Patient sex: M
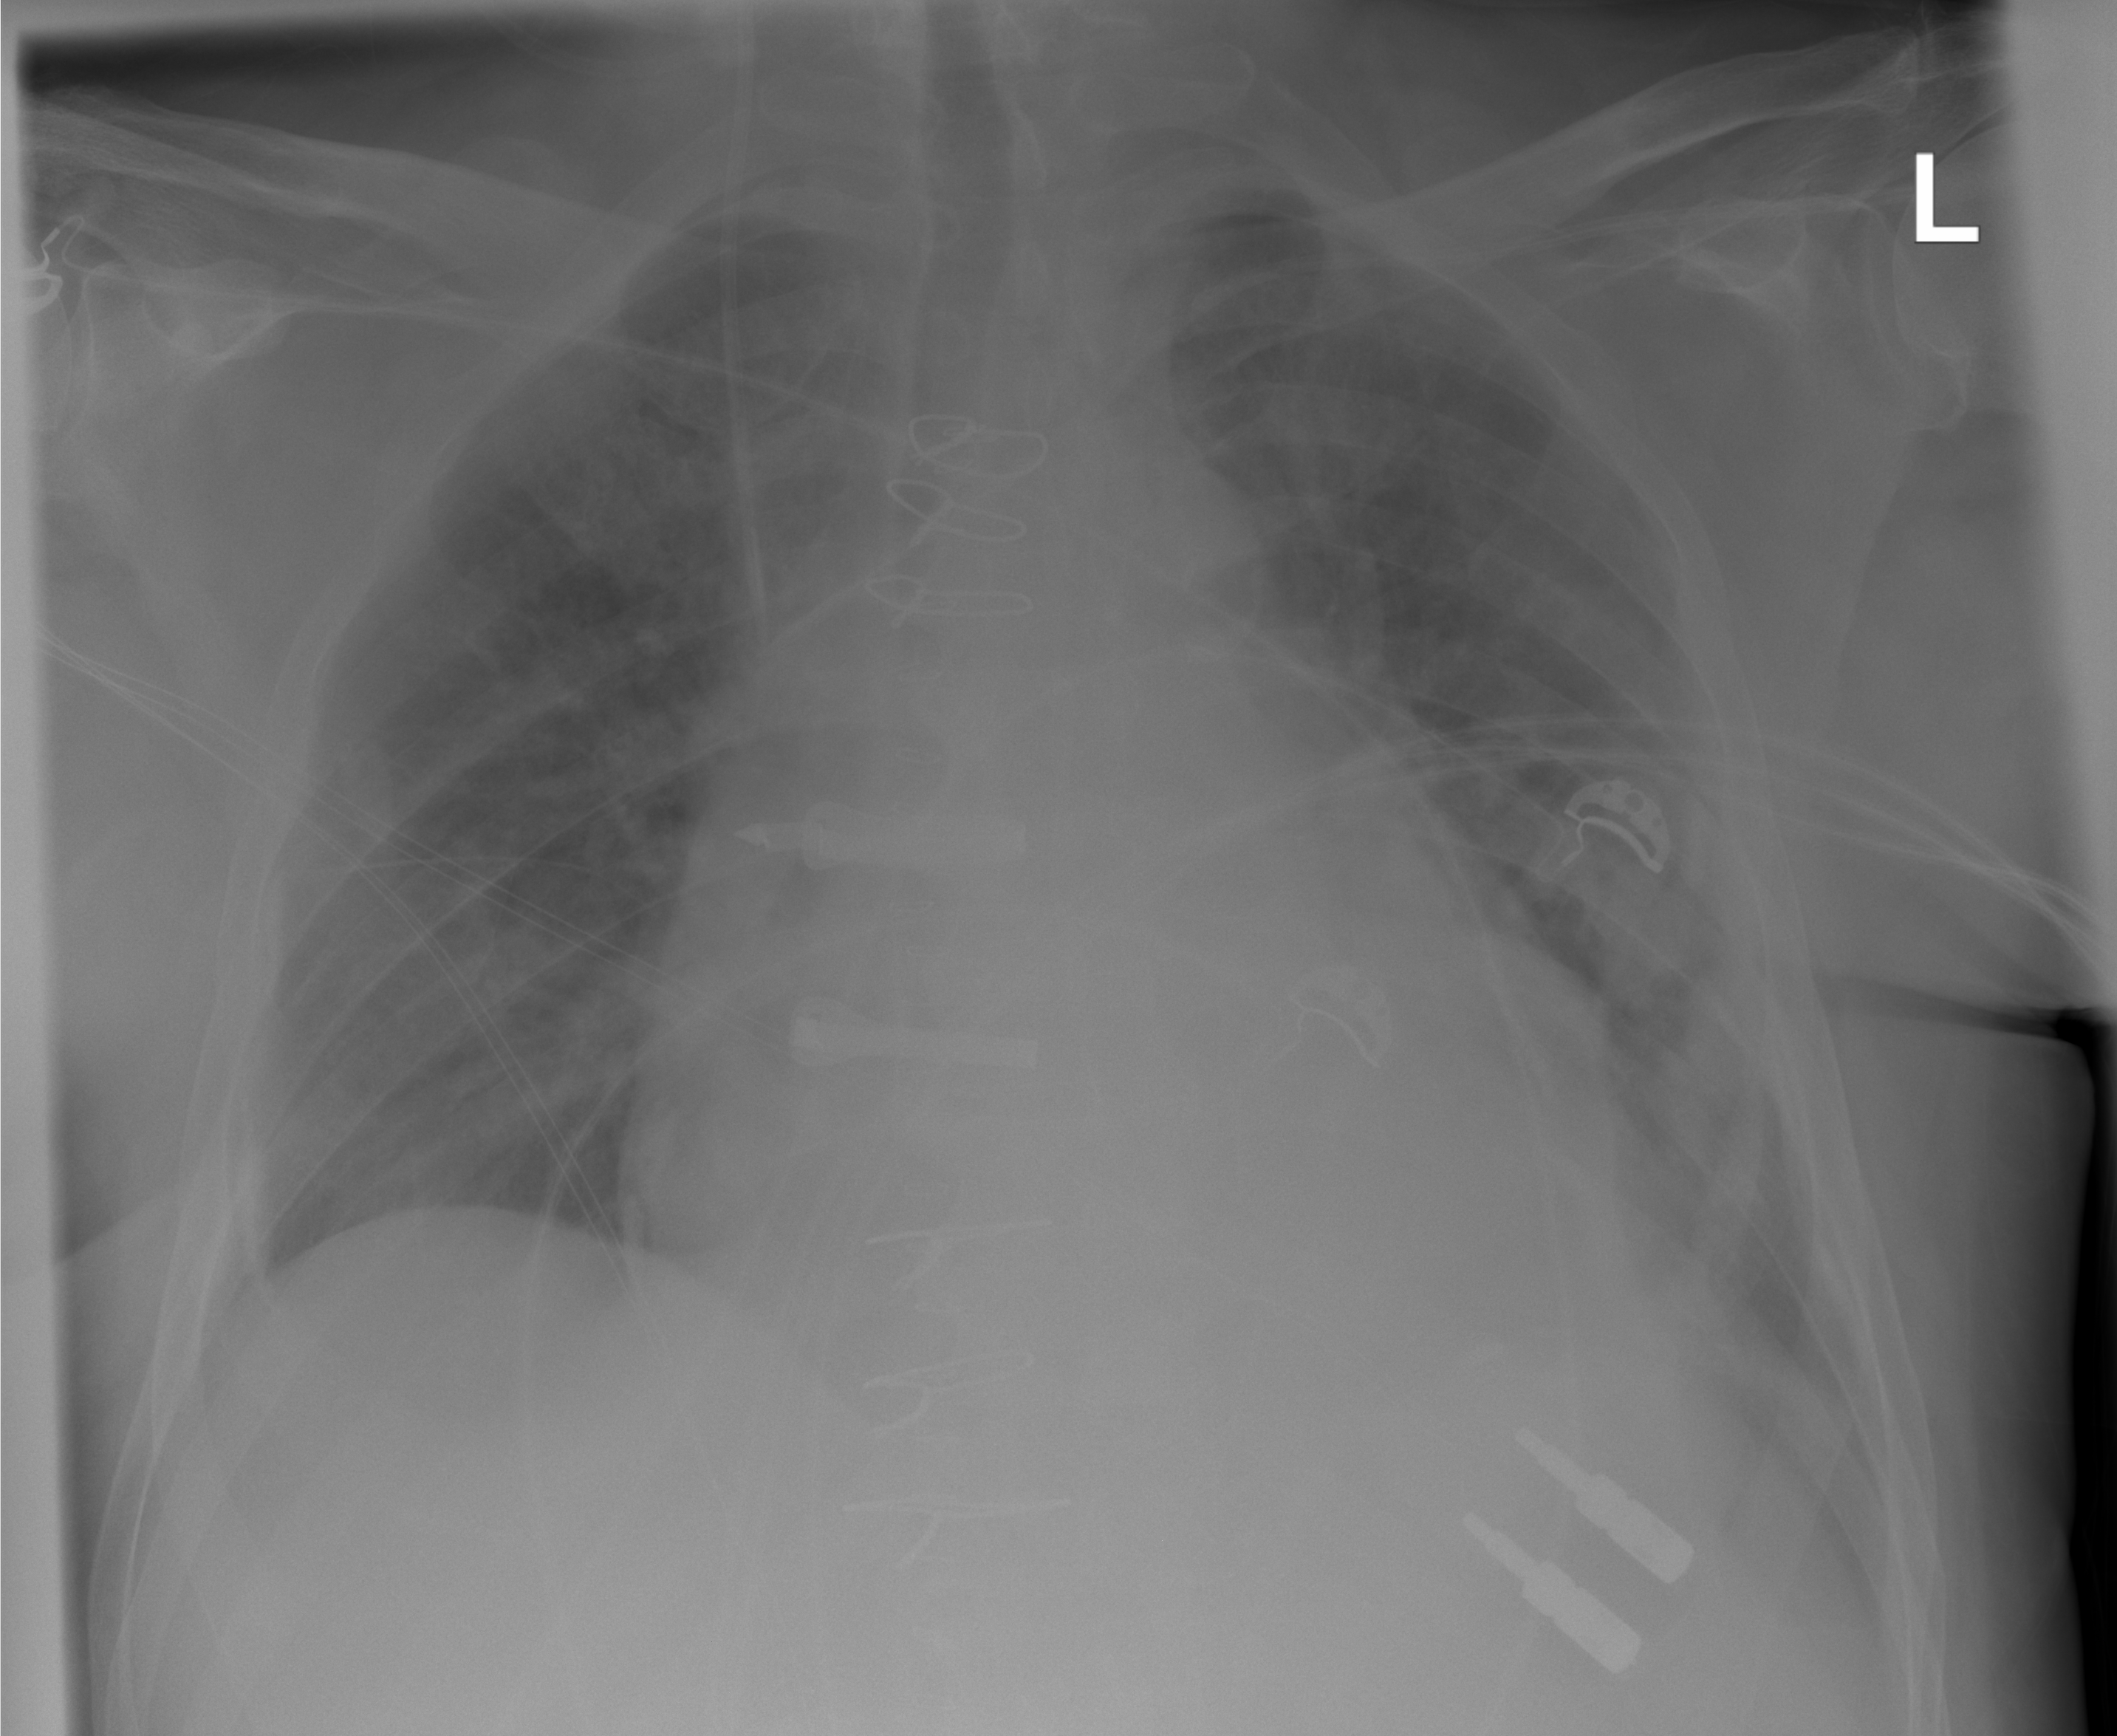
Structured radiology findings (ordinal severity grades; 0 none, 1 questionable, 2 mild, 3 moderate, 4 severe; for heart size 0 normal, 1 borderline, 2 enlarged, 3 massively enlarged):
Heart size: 3
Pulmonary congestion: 3
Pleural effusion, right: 1
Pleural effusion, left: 1
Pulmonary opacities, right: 2
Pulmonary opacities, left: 2
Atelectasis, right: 2
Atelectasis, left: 2